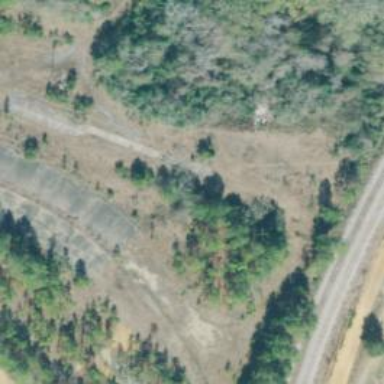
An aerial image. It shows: Abandoned railway spur.